Question: I've created an application for Mac that uses a horizontal resize view (technically a BWToolkit resize view) that is linked to a 'toggleCollapse' button. After collapsing and expanding the panel a few times, this happens (see image) right table-view should be flush with panel divider. Any one have any info on why this is happening. I've carefully adjusted my alignment and anchors to be correct but it seems like this is a weird issue that bugs out the view?

Is anyone NOT having this issue? Any input would be helpful! Maybe I just need to start fresh?
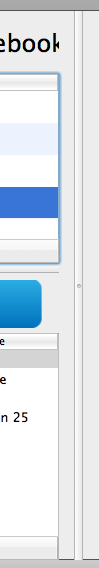
Answer: This is a known bug in BWSplitView itself, and is related to how view animation and timers interact in that view. The details are covered here:
<URL>
Basically, before the view is animated, autoresizesSubviews is unset, so that the view can be collapsed/expanded without affecting the contents; a timer is then scheduled to restore the autoresizesSubviews property for when the animation has completed. But (of course) the animation may sometimes finish ever so slightly earlier, or later, than the scheduled timer fires; so autoresizing is switched on before the animation has completed, resulting in a few pixels resize. As you've probably seen, the subviews tend to move around a bit as the view is collapsed and uncollapsed.
The "full" fix for this would be to restore autoresizing when the CAAnimation has completed using a callback, but this hasn't been implemented yet. However, in that thread "Robert Payne" has posted a version of BWSplitView.m which uses a slightly different approach - the view sizes are recorded before collapsing, and restored after expanding. I applied this patch myself (I think it won't compile at first - but it's a simple matter of an undeclared variable?) and can confirm it does fix the problem.
Let me know if you'd like a BWSplitView.m which compiles successfully, or a copy of the compiled framework.